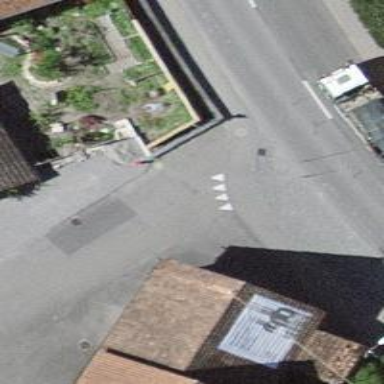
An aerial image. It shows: Road with "give way" sign.